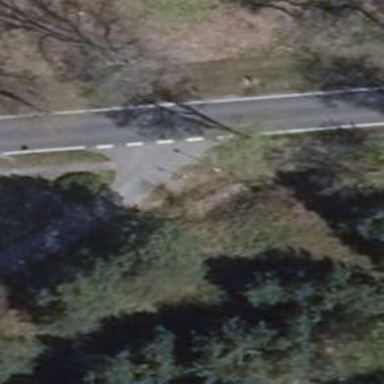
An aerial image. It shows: Unmarked crossing on the road.